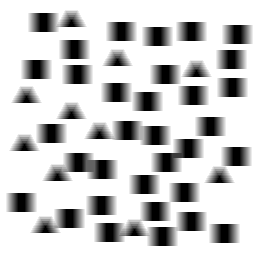
Squares: 33
Triangles: 11
Stars: 0
Total shapes: 44